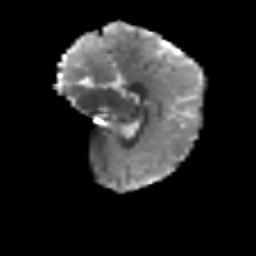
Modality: T2w
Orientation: sagittal
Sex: male
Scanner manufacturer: siemens
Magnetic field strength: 3 T
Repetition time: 5 s
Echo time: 0.071 s